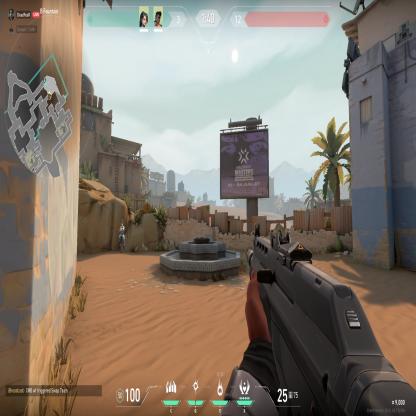
Label: teammate